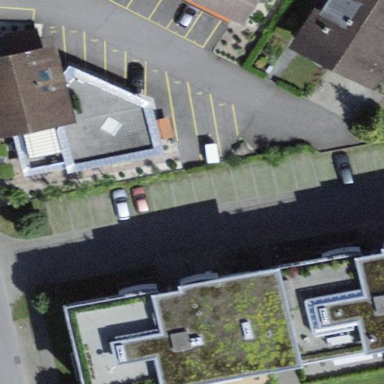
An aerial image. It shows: Parking available on the street side.